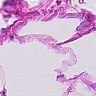
Metastatic tissue present: no